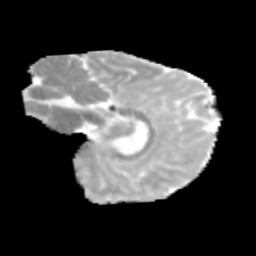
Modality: MD
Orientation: sagittal
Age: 12
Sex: male
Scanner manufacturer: siemens
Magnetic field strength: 3 T
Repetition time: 3.8 s
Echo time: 0.07 s